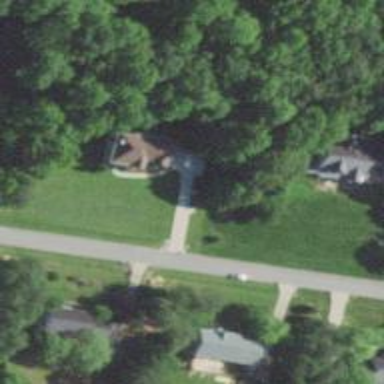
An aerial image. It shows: Driveway.